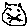
Label: cat